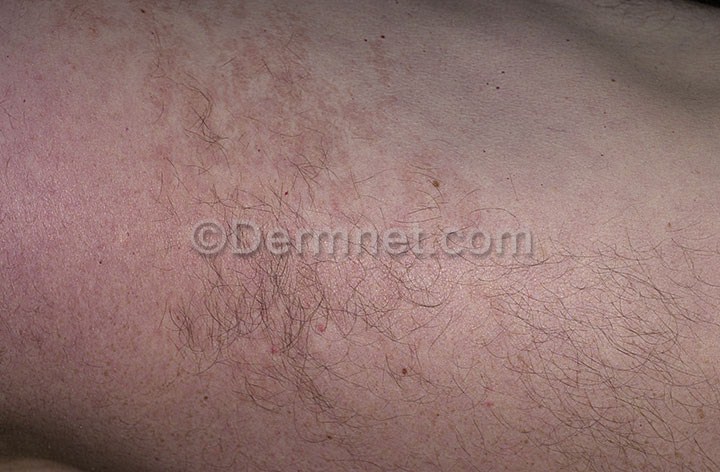
Disease: Melanoma Skin Cancer Nevi and Moles